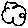
Label: cloud